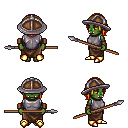
a pixel art fantasy rpg character, female body template, orc, green skin, steel chest armor, robe skirt, light blonde long bangs hairstyle, chain helm, leather bracers, gold boots, spear, four views (front, back, left, right), 2x2 character sprite sheet, small pixel art, hard edges, no anti-aliasing